Question: In the beginning purchasing SSL cerficate for my domain, it was a "green lock button" instead of "grey with attention" sign.
screenshot:

What does it means or how can i make it green again? Please help.
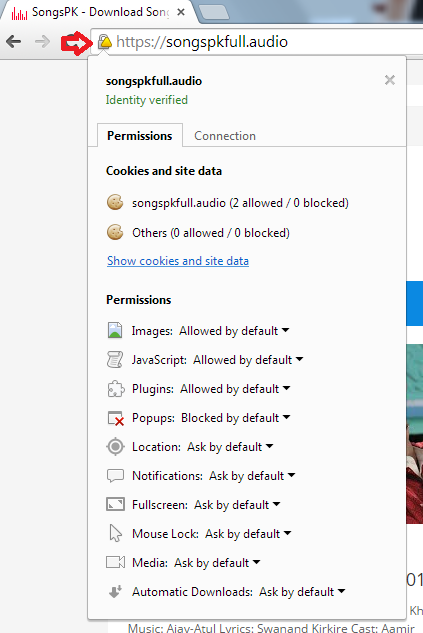
Answer: As you would see if you look at the other tab in that popup, your page has some resources which were not served over HTTPS.
Use the dev tools to find them, and change them to all use HTTP URLs.